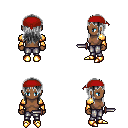
a pixel art fantasy rpg character, female body template, human, dark skin, gold arm armor, metal pants, gray unkempt hairstyle, red bandana, gold boots, dagger, four views (front, back, left, right), 2x2 character sprite sheet, small pixel art, hard edges, no anti-aliasing